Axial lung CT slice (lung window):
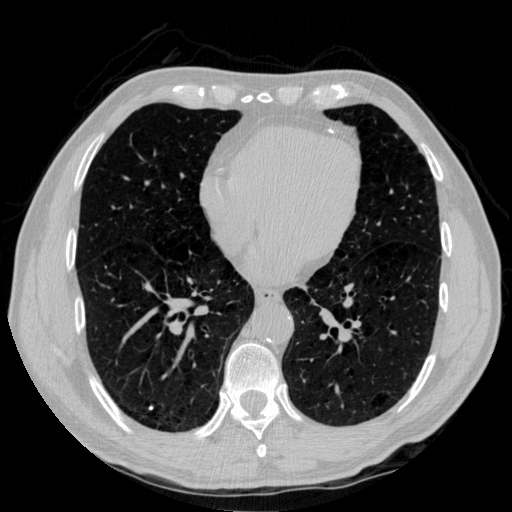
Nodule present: no